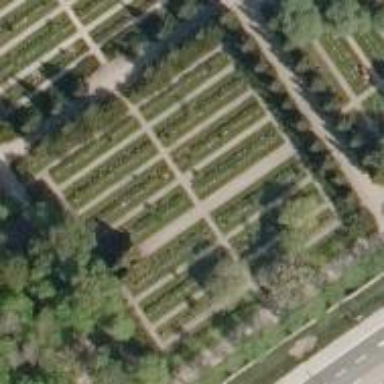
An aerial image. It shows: Sector in the cemetery.